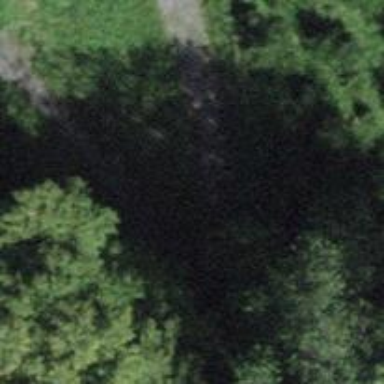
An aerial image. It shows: Unpaved footway.